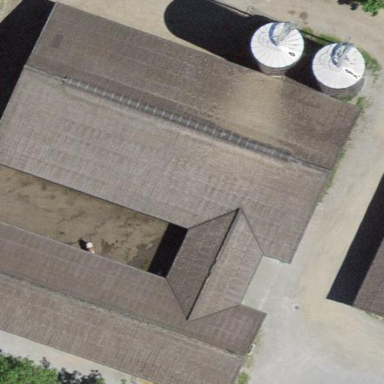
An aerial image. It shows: Barn.